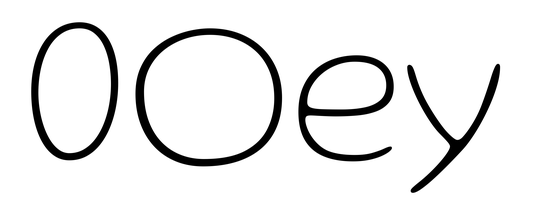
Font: Gluten_Thin